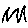
Label: zigzag